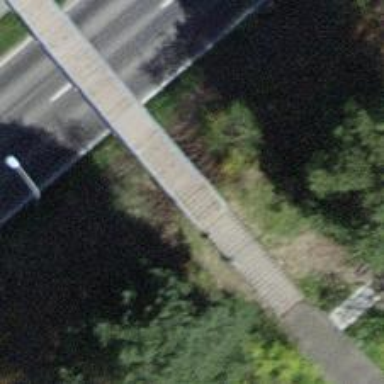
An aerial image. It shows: Footway on bridge.